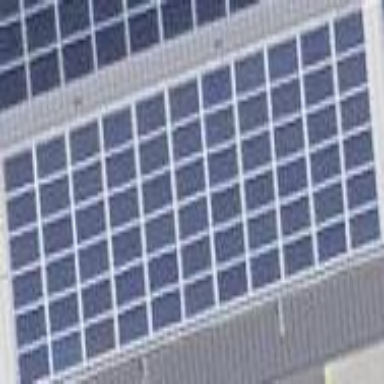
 consisting of solar photovoltaic panels."